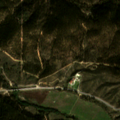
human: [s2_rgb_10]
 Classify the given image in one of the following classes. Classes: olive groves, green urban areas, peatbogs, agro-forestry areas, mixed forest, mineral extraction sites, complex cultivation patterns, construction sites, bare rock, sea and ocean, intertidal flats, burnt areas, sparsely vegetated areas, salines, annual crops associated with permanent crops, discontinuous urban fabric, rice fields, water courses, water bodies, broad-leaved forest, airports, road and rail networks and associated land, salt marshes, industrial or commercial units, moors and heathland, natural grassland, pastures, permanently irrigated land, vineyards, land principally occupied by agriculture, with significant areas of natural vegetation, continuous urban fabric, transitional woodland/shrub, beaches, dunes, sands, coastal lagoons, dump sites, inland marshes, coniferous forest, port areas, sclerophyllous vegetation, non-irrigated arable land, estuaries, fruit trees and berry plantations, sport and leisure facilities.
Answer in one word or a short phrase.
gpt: olive groves, broad-leaved forest, transitional woodland/shrub